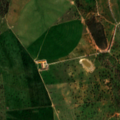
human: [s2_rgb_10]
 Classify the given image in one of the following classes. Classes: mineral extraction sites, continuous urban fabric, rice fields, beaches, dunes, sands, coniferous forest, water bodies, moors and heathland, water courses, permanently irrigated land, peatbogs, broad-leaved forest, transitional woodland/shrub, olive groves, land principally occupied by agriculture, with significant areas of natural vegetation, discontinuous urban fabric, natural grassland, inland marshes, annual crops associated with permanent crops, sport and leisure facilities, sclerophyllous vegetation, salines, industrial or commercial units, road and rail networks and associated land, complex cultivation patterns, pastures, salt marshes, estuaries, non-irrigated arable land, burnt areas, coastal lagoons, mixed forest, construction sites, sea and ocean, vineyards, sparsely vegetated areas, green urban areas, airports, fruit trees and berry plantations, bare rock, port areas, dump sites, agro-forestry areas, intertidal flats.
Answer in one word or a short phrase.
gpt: permanently irrigated land, agro-forestry areas, broad-leaved forest, transitional woodland/shrub